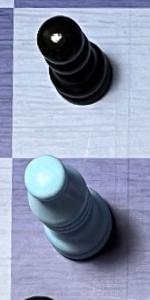
Label: Bishop_White